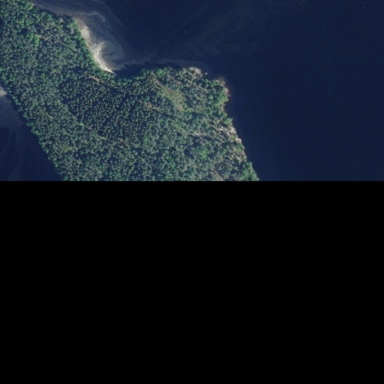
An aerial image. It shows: Islet surrounded by woodland.